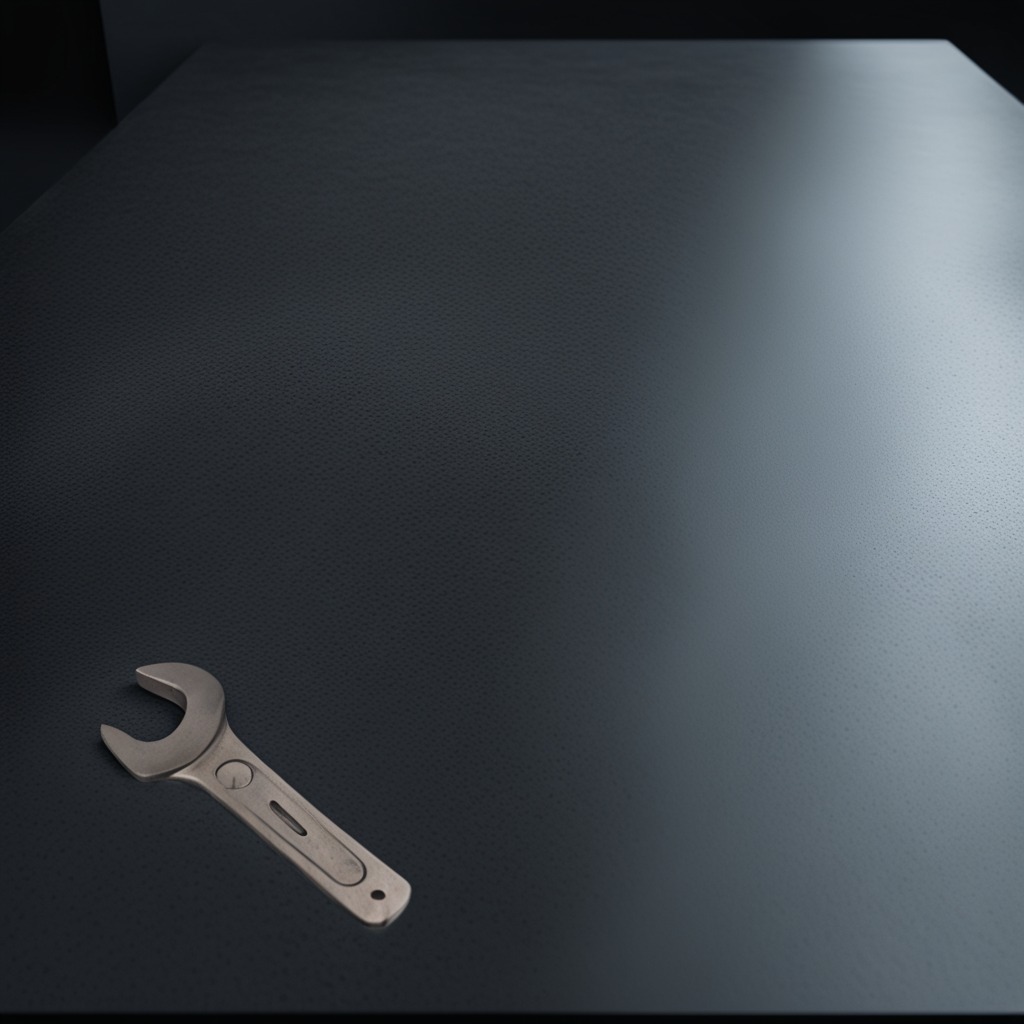
An wrench is lying on a clean granite table inside a workshop at night.